Interaction volume radius: 10 \u00c5
Interaction volume height: 15 \u00c5
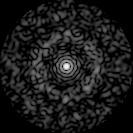
Disorder parameter: 0.8667